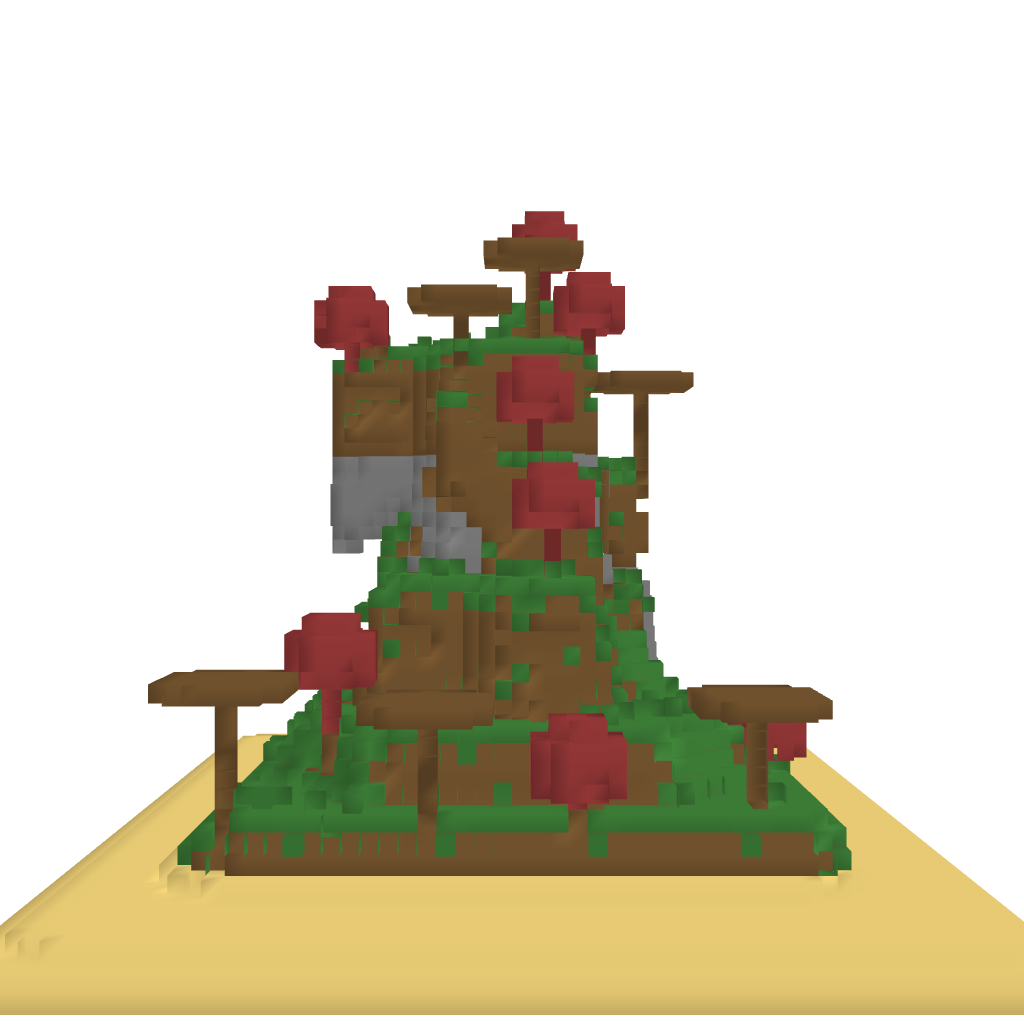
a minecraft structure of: Mushroom island good quality